Question: In my tomcat server.xml, I set 'JAVA_OPTS -Xmx3072m;'
top command, why show "DATA" column value is 3.8G?

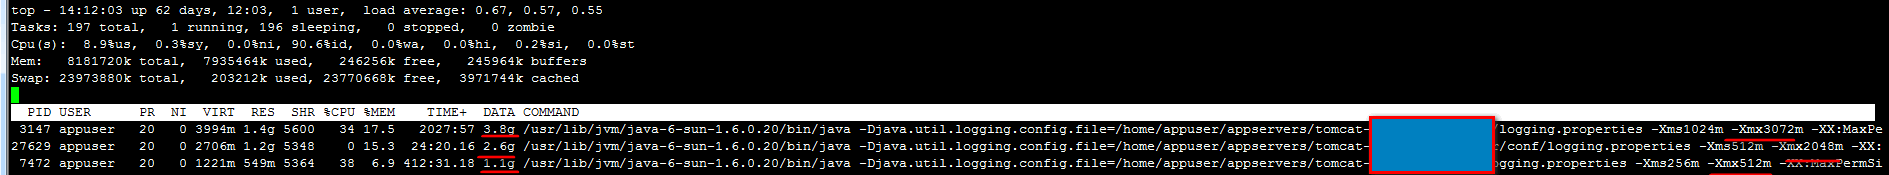
Answer: The '-Xmx' switch is purely for the JVM's reclaimable heap (eg eden, tenured areas, etc). It doesn't cover space used by 'PermGen' nor native resources. The DATA value returned by top is showing you the complete amount of memory used by the process.